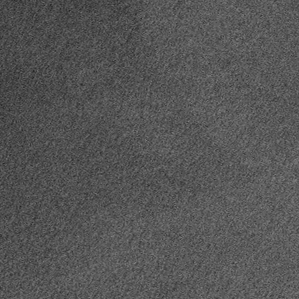
Label: frost